Current action and preconditions to check: trajectory_clear

Your task: For each precondition in the list above, predict whether it will hold at this action.

Consider the current scene as observed from the mobile robot's camera, and analyze the predicted future states of all dynamic agents (e.g., people, animals, vehicles, or any moving entities) within the NEXT SECOND.

IMPORTANT: Only answer "very likely" if you are absolutely certain—based on strong, clear evidence—that a dynamic agent will violate the precondition in the predicted future state. Do NOT answer "very likely" for unlikely, ambiguous, or low-probability risks.

Ask yourself for each precondition: Is there a high probability, with clear and convincing evidence, that the predicted future states of any dynamic agent will interfere with the predicted future state of the currently executing action within the NEXT SECOND, causing that precondition to fail?

Assess the risk level based on these predictions. Use "likely" or "very likely" if motions create a clear risk of interference.

Use "neutral" or "improbable" if agents are nearby but their predicted paths are clearly diverging or non-conflicting.

Failure Risk Categories: "very improbable", "improbable", "neutral", "likely", "very likely"

Answer Format: Output ONLY the probability_of_failure value from these categories: "very improbable", "improbable", "neutral", "likely", "very likely"

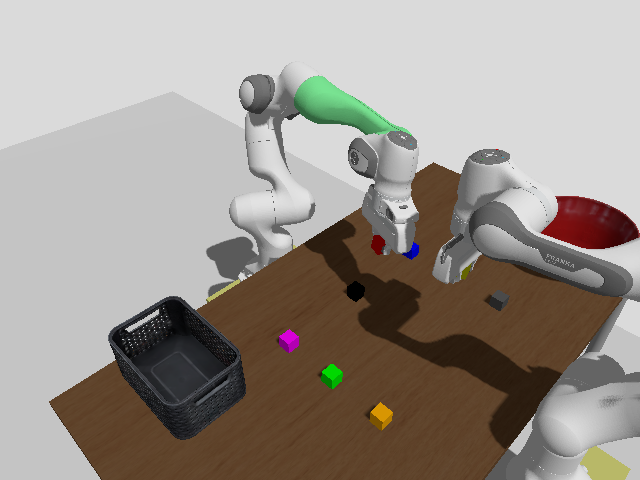

Answer: improbable